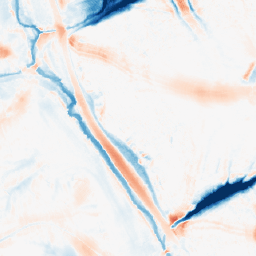
Category: morphological
Decomposition family: tophat_combined
Decomposition parameters: size: 20
Upsampling method: nearest
Upsampling parameters: scale: 2
Upsampling scale: 2